Question: I want to display a product page with every item aligned with each other. These products are dynamically generated using PHP code. The problem is, they won't align horizontally when one product has a longer name than the other.

You can see that the product prices are not aligned with each other because they are influenced by the length of the product names.
'''
<!--PHP CODE FOR EXTRACTING DATA FROM TABLE-->
<div class="span_container">
<div class="col-md-4 bottom-cd simpleCart_shelfItem" style="display: inline-block;">
<div class="product-at ">
<a href="single.php"><img class="img-responsive" style="width:300px; height:auto;" src="/EDGE/storeadmin/product_images/<?php echo $row['i_image']; ?>" alt="">
<div class="pro-grid">
<span class="buy-in">View Details</span>
</div>
</a>
</div>
<p class="tun"><?php echo $row['i_name'];?></p>
<a href="checkout.php" class="item_add"><p class="number item_price"><i> </i>P<?php echo $row['i_price']; ?></p></a>
</div>
</div>
'''
'''
p.tun {
font-size:1em;
color: #949494;
text-align: center;
line-height: 1.3em;
padding: 1em 0;
}
'''
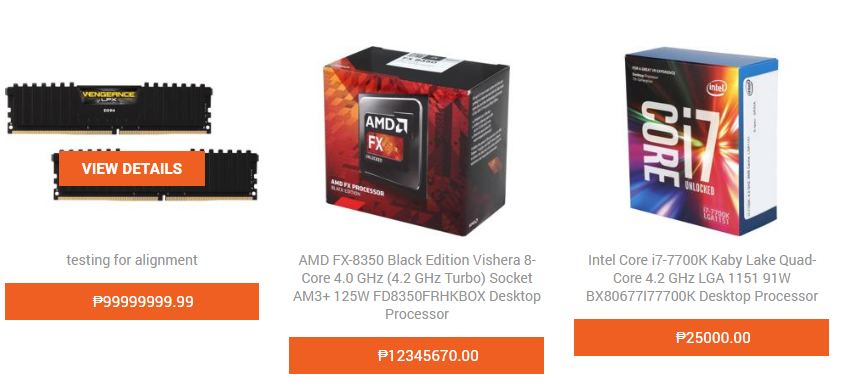
Answer: This is simple. Set 'position:relative;' for the containing '.simpleCart' class, and a height like 'height:300px' - replace 300 with whatever your box height needs to be so every containing box has the same height.
Then use 'position:absolute;' to position the elements within '.simpleCart' according to the heights that we know already.
We know and can deduce:
- 'position:absolute;top:5%;'- 'position:absolute;bottom:5%''.simpleCart'- '.tun''position:absolute;top:150px;'